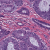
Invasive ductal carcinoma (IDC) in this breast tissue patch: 1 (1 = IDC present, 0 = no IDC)